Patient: sex F, age 66
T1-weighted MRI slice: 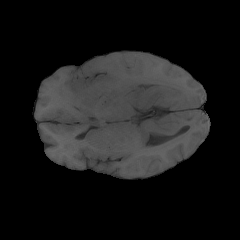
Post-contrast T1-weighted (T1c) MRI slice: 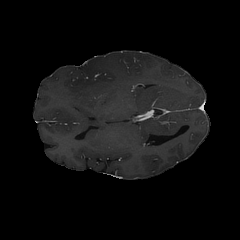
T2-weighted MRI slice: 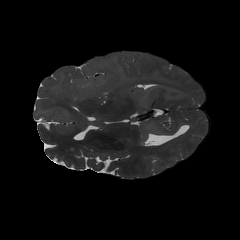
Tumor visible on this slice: yes
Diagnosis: Astrocytoma, IDH-wildtype
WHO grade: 2